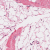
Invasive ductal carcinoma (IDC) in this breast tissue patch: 0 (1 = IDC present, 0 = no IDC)